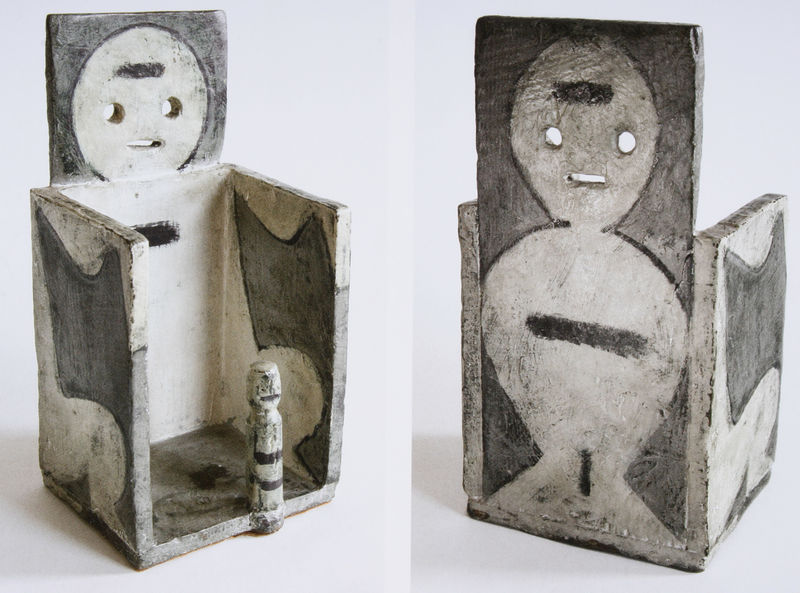
Titel: Deux et deux font un, Zwei und zwei macht eins
Künstler: Max Ernst
Institution: Privatsammlung
Schlagwörter: mann, frau, grau, holz, weiss, gesicht, paar, plastik, kasten, konstruktion, spielzeug, kindersitz